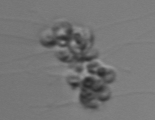
Label: Leptocylindrus_mediterraneus